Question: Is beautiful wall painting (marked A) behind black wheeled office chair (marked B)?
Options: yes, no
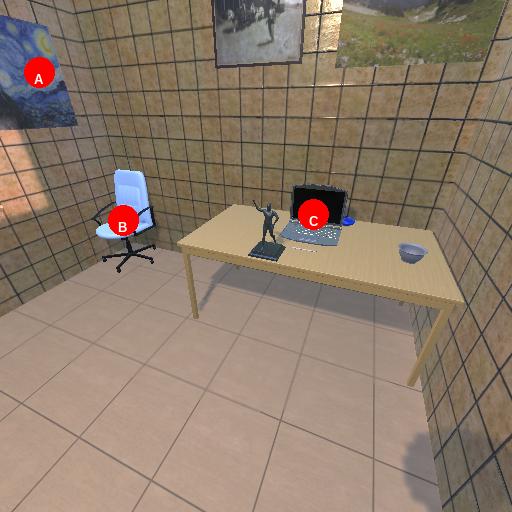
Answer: yes